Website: apple
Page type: customer-info-address
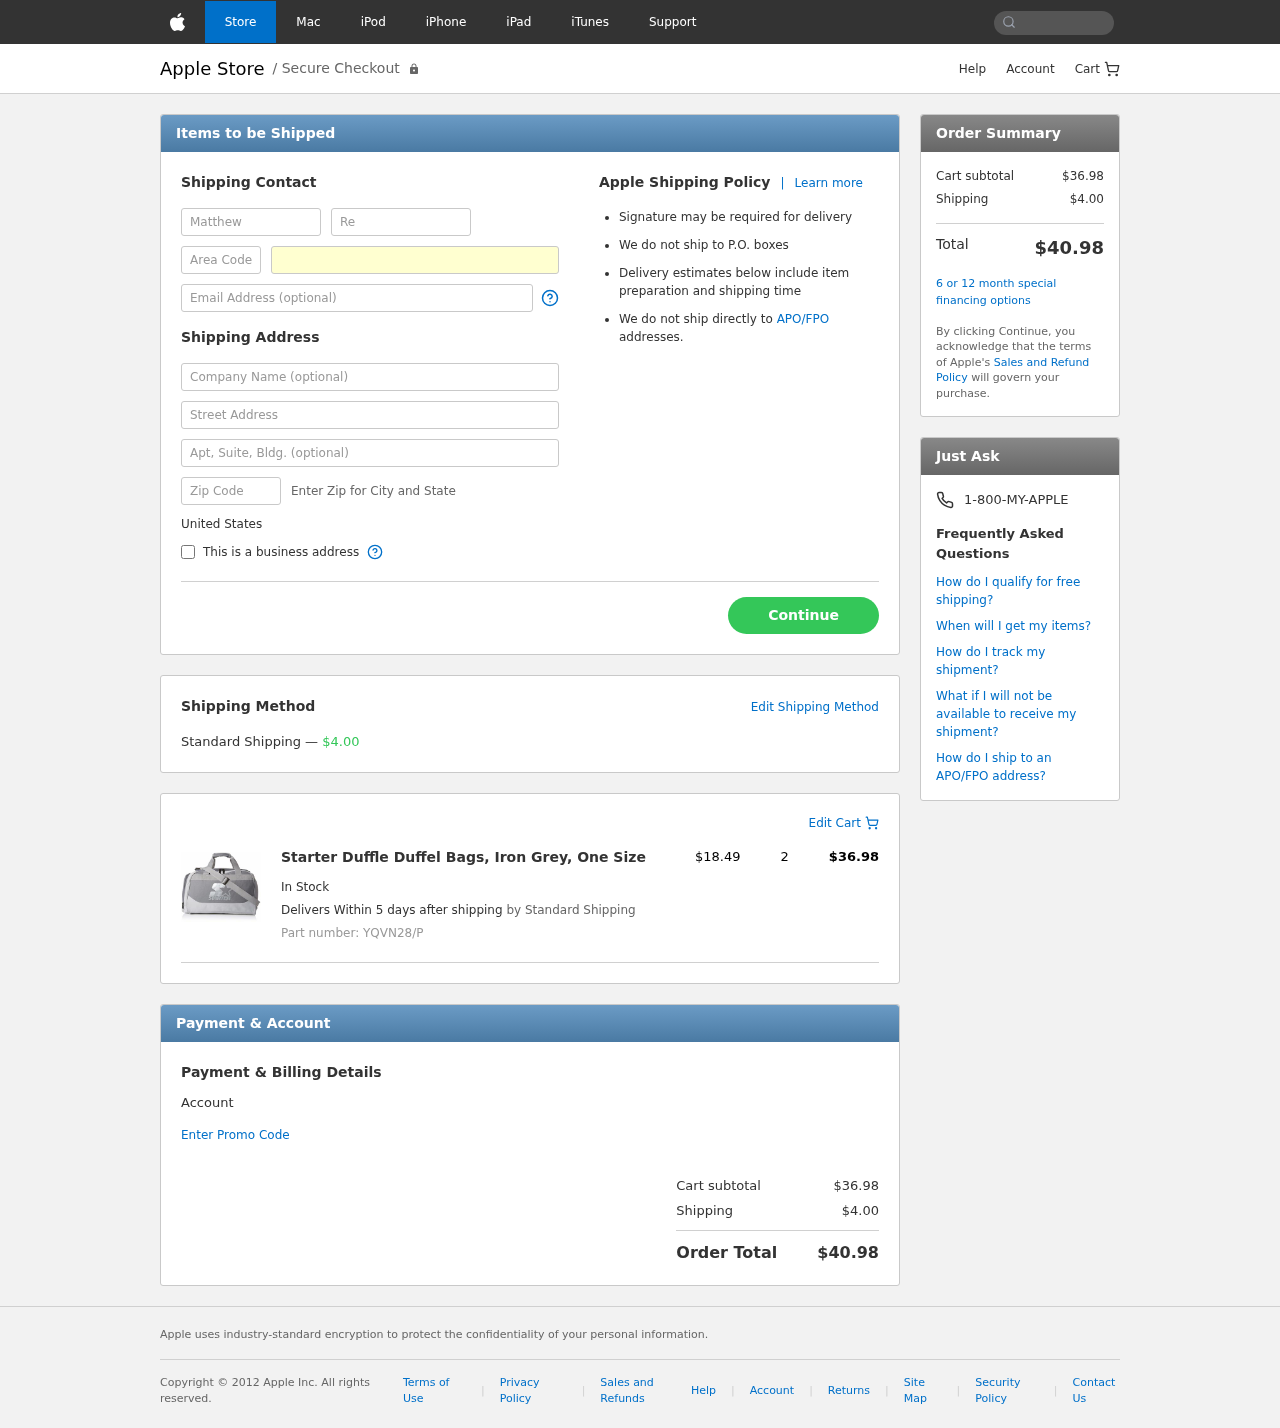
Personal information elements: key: PII_COUNTRY
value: United States
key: PII_FIRSTNAME
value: Matthew
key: PII_LASTNAME
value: Reed
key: PII_PHONE_AREA
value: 538
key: PII_PHONE_LINE
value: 3979
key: PII_EMAIL
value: matthewreed@yahoo.com
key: PII_COMPANY
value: Rice PLC
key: PII_STREET
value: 872 Lopez Freeway Apt. 070
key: PII_POSTCODE
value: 68041
Product elements: key: PRODUCT1_NAME
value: Starter Duffle Duffel Bags, Iron Grey, One Size
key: PRODUCT1_PRICE
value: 18.49
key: PRODUCT1_QUANTITY
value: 2
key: PRODUCT1_SKU
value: YQVN28/P
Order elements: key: ORDER_SHIPPING_COST
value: $4.00
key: ORDER_ITEM_TOTAL
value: $36.98
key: ORDER_SUBTOTAL
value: $36.98
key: ORDER_TOTAL
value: $40.98